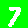
Digit: 7